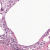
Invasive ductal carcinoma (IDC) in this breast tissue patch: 0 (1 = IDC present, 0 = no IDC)